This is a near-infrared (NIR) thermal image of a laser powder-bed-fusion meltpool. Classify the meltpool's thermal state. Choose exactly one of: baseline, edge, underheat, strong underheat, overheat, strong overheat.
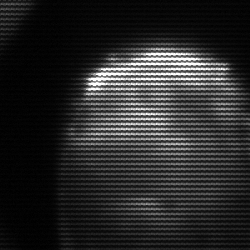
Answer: edge